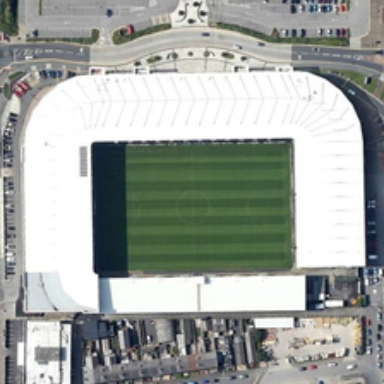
Many cars and some buildings are near a large stadium .